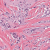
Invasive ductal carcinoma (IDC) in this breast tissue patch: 1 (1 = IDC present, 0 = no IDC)